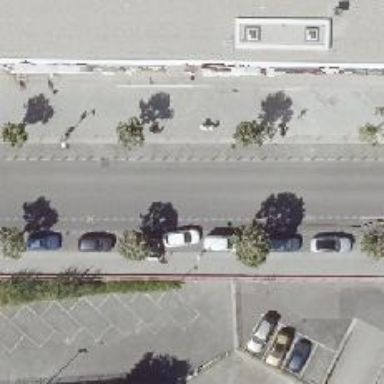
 along with cycle lanes separated by parking lanes on the left and right."